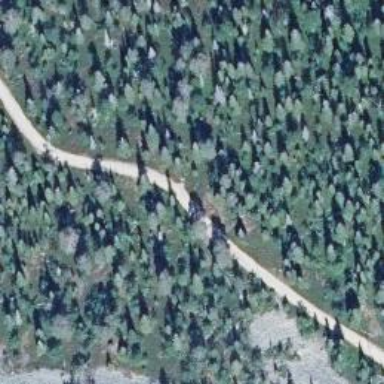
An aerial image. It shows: Nordic footway with grade2 tracktype. The piste is groomed for classic and skating.